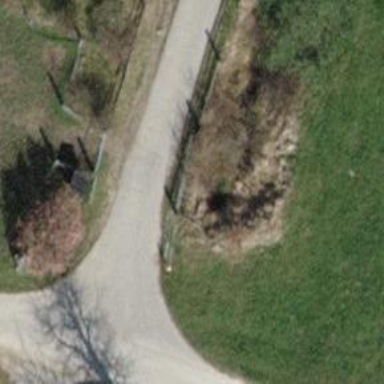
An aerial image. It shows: Culvert tunnel under ditch.